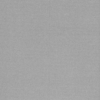
Label: dusty